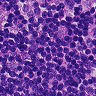
Metastatic tissue present: no